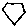
Label: hexagon